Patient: sex M, age 94
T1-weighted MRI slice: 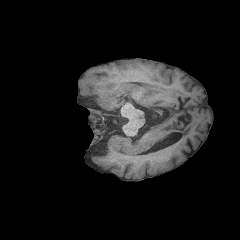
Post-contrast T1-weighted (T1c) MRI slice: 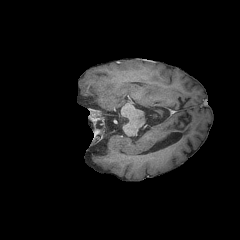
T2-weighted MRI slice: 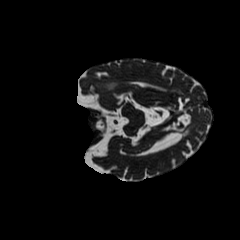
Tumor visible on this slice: yes
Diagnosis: Glioblastoma, IDH-wildtype
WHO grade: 4